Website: macys
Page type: customer-info-address
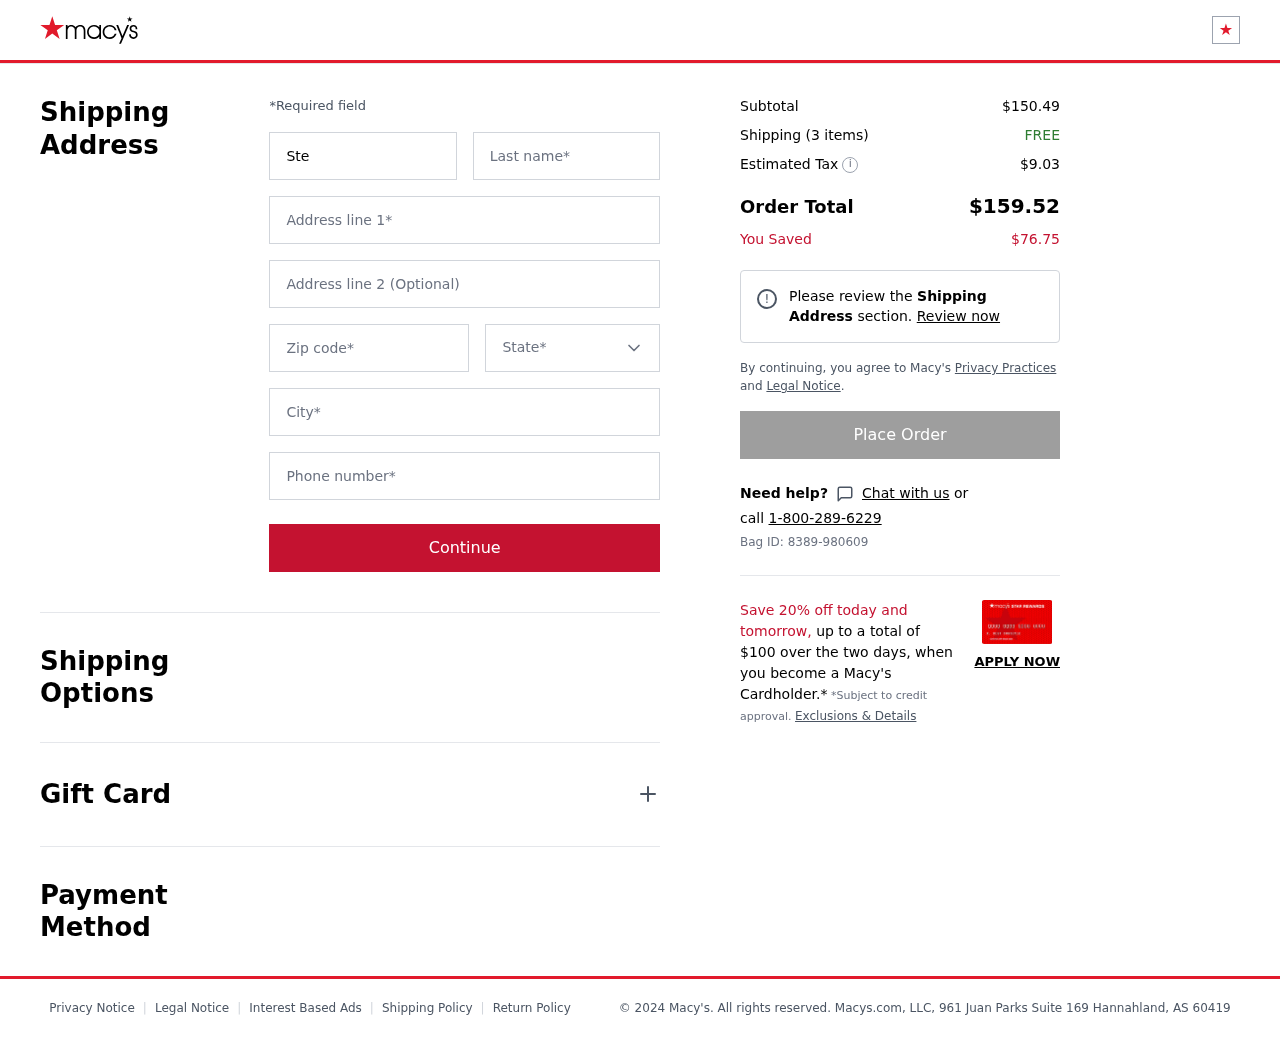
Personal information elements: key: PII_CITY
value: Hannahland
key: PII_FIRSTNAME
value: Stephanie
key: PII_LASTNAME
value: Cervantes
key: PII_PHONE
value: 4685559854
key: PII_POSTCODE
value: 60419
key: PII_STATE
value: AS
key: PII_STREET
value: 961 Juan Parks Suite 169
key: PII_STREET2
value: Suite 430
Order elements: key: ORDER_SUBTOTAL
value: $150.49
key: ORDER_NUM_ITEMS
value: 3
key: ORDER_SHIPPING_COST
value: FREE
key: ORDER_TAX
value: $9.03
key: ORDER_TOTAL
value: $159.52
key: ORDER_SAVINGS
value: $76.75
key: ORDER_BAG_ID
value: Bag ID: 8389-980609